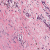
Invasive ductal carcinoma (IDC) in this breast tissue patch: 0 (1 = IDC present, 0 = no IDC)